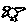
Label: bird